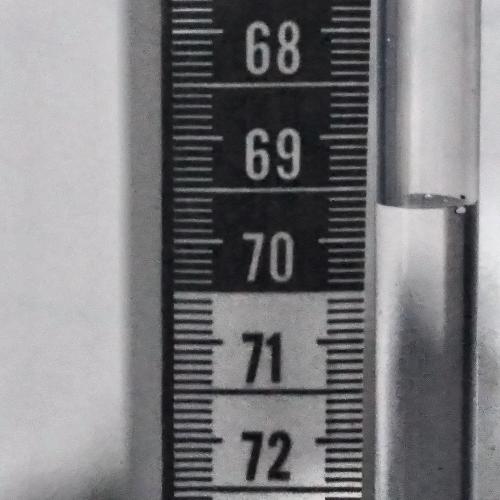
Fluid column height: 69.7 cm